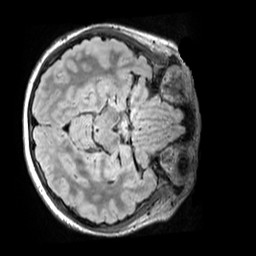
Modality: FLAIR
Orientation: axial
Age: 13
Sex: male
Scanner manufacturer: siemens
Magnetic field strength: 3 T
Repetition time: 5 s
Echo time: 0.388 s